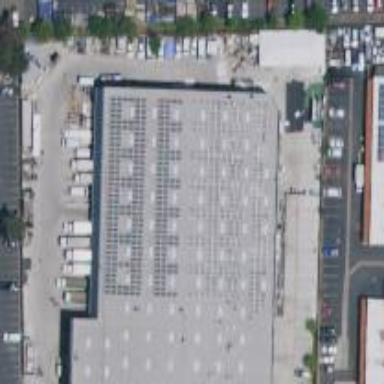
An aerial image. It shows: Industrial building.